Question: I tried to write text with variable, but I can't
'''
aaaa = 121.150
bbbb = 120.100
target = "TP = " + ( aaaa * 0.9 ) + "
SL = " + bbbb*1.01
plotshape(data , style=shape.triangledown,location=location.abovebar, color=red, text=target)
'''
I want the output looks like this:

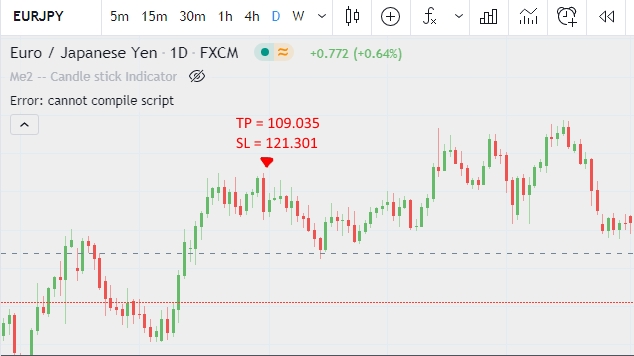
Answer: To put (dynamic) text on the chart you will need to use Pine v4 and 'label.new()'. You will only see the last ~50 labels created:
'''
//@version=4
study("", "", true)
aaaa = 121.150
bbbb = 120.100
target = "TP = " + tostring(aaaa * 0.9) + "
SL = " + tostring(bbbb*1.01)
cond = rising(close, 1)[1] and falling(close, 1)
if cond
label.new(bar_index, high, target, yloc = yloc.abovebar, color = color.red, style = label.style_triangledown)
'''
<URL>